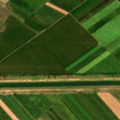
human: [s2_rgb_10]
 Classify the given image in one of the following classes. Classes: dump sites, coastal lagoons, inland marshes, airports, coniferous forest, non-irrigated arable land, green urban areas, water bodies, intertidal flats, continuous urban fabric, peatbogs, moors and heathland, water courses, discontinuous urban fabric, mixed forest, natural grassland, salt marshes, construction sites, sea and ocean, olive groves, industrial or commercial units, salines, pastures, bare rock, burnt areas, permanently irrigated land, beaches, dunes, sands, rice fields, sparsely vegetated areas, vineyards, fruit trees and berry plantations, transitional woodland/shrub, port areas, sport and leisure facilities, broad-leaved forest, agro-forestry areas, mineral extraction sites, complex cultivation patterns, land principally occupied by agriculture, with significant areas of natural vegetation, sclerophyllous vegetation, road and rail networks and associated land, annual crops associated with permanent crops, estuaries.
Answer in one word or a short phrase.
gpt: non-irrigated arable land, pastures, transitional woodland/shrub